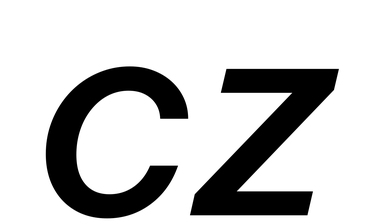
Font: InstrumentSans-Italic_Medium_Italic